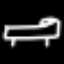
Label: bed